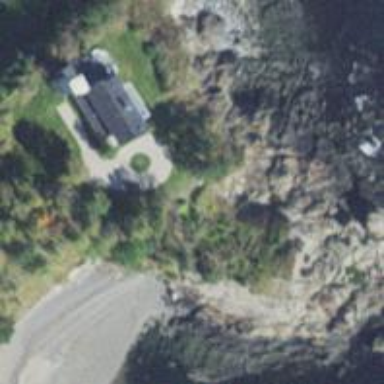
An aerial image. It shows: Cliff in nature.